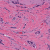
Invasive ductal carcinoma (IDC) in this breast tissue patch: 0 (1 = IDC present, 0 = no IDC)